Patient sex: M
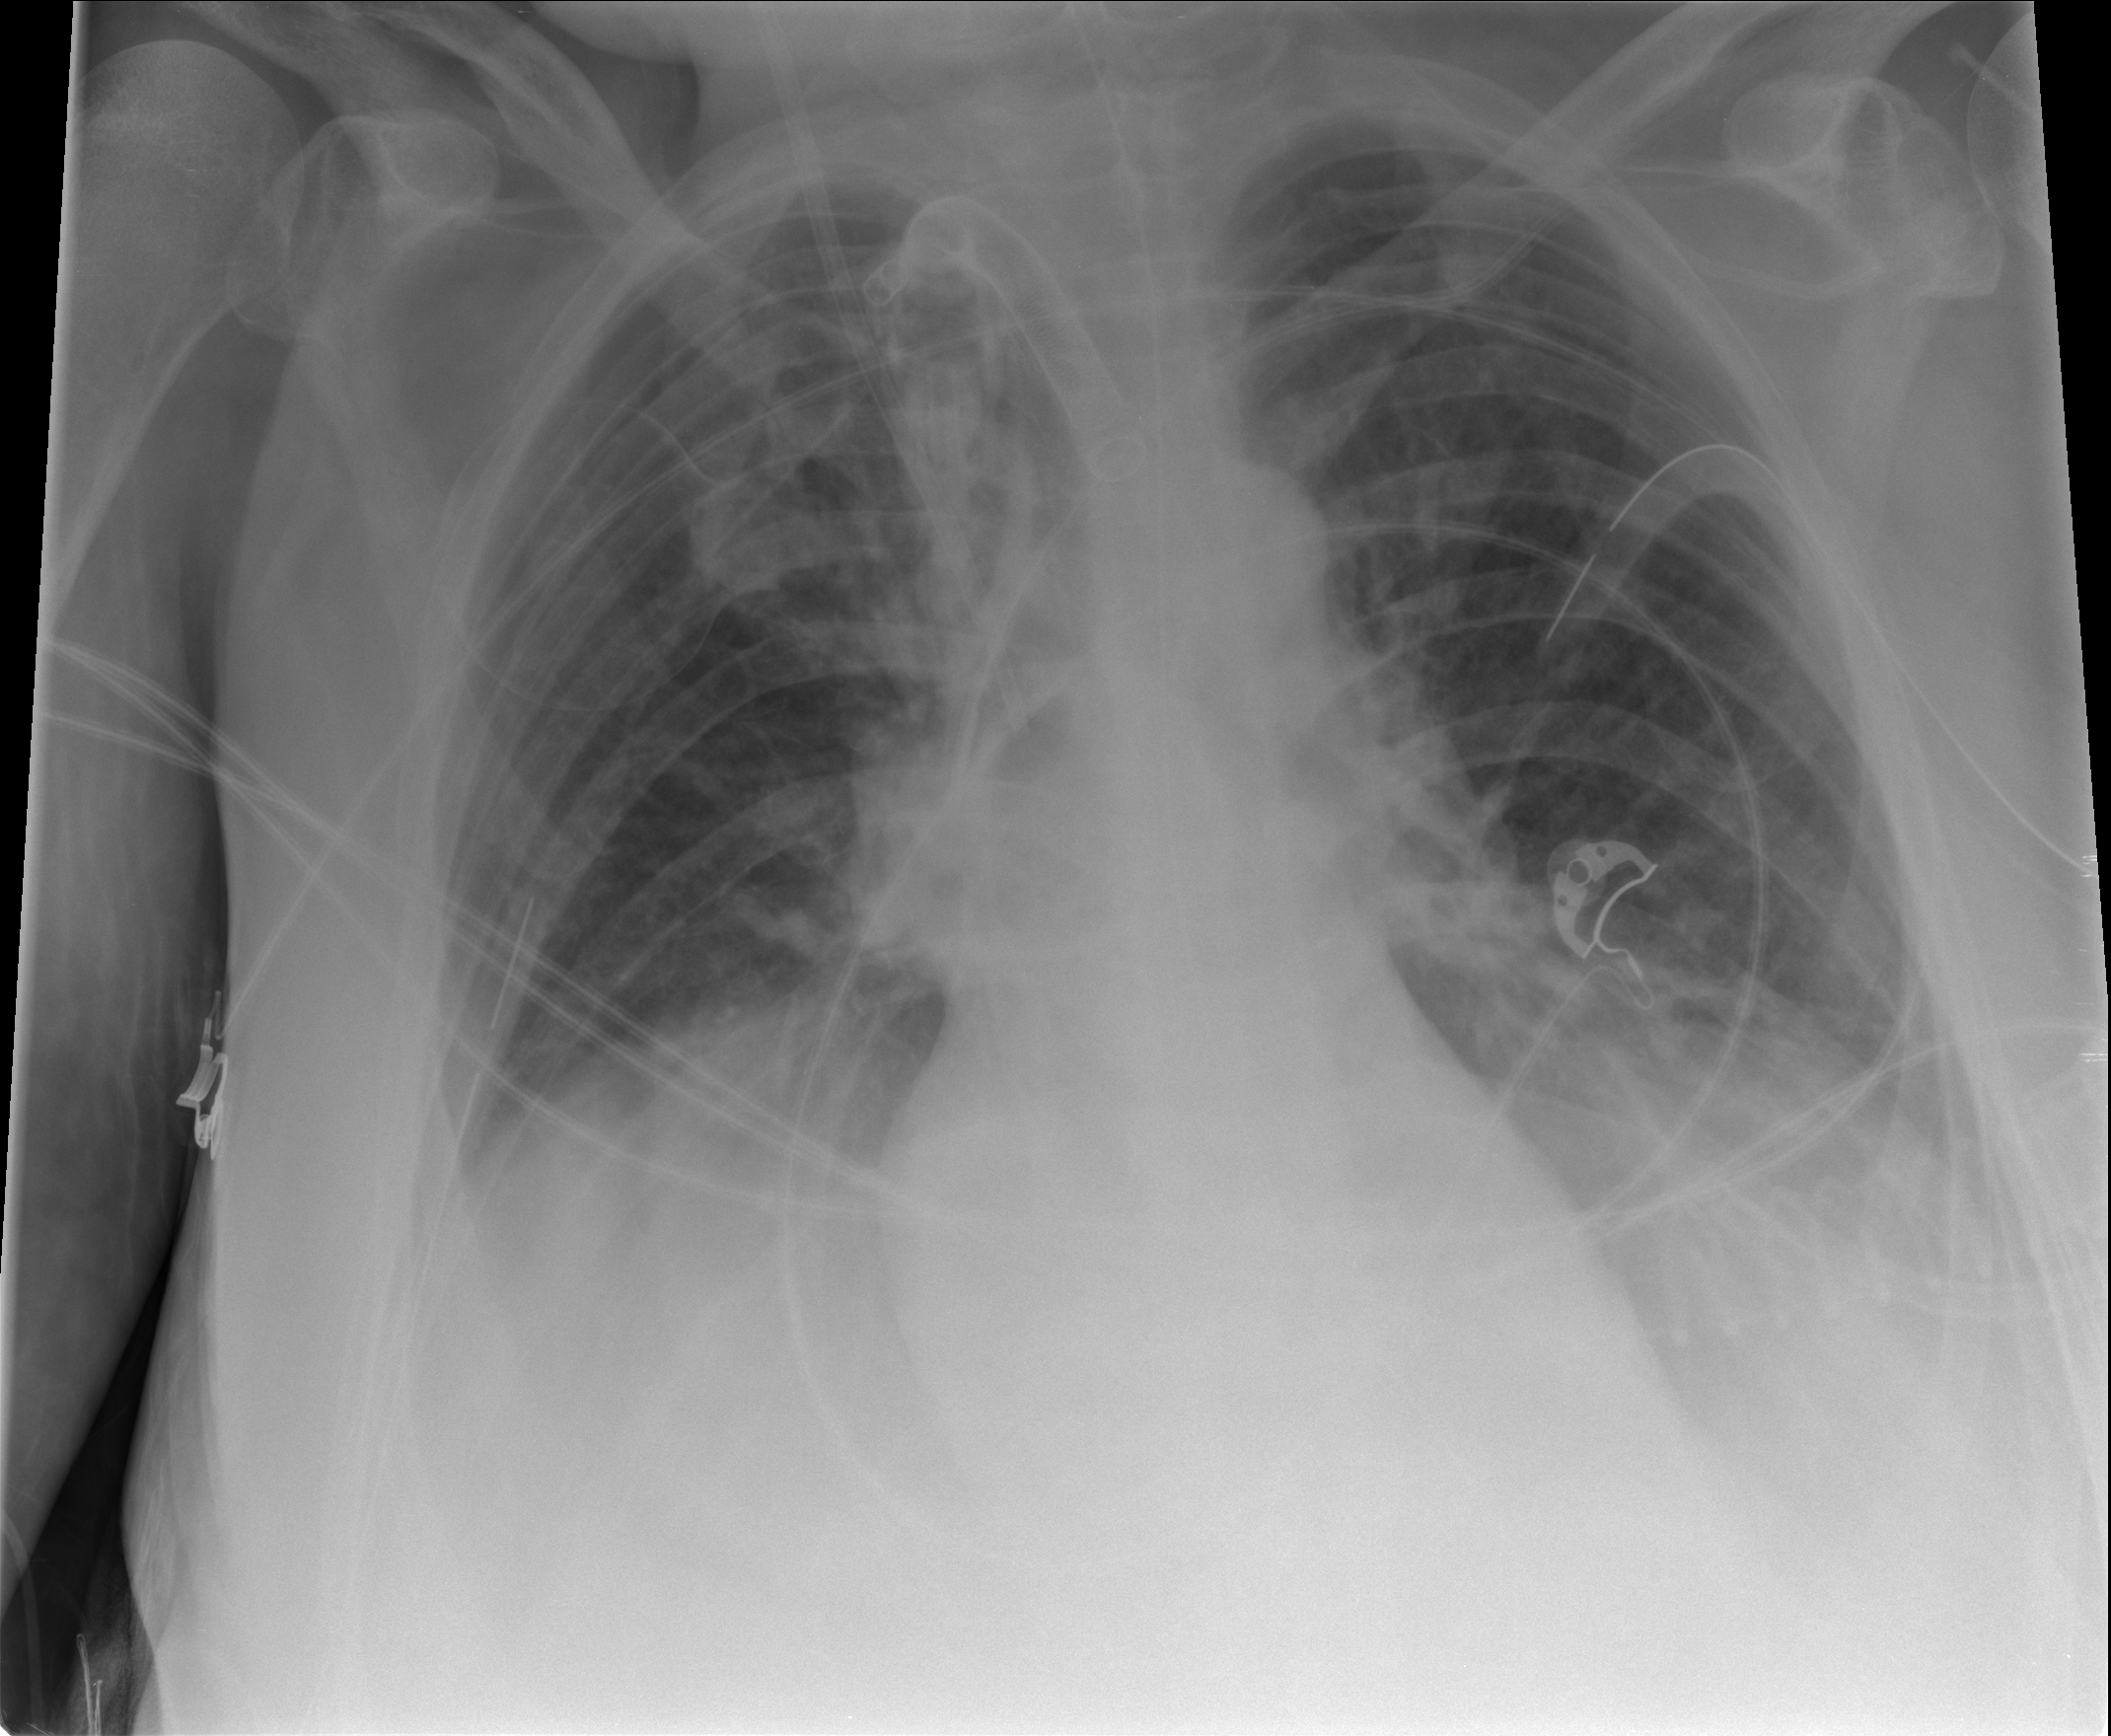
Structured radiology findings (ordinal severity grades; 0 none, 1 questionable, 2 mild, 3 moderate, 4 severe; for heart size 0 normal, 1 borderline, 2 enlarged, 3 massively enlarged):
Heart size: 0
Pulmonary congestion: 2
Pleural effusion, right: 2
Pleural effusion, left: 3
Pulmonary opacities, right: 0
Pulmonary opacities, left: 0
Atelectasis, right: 2
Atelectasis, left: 3